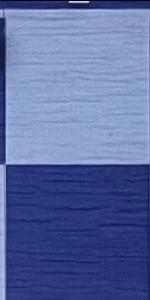
Label: Empty